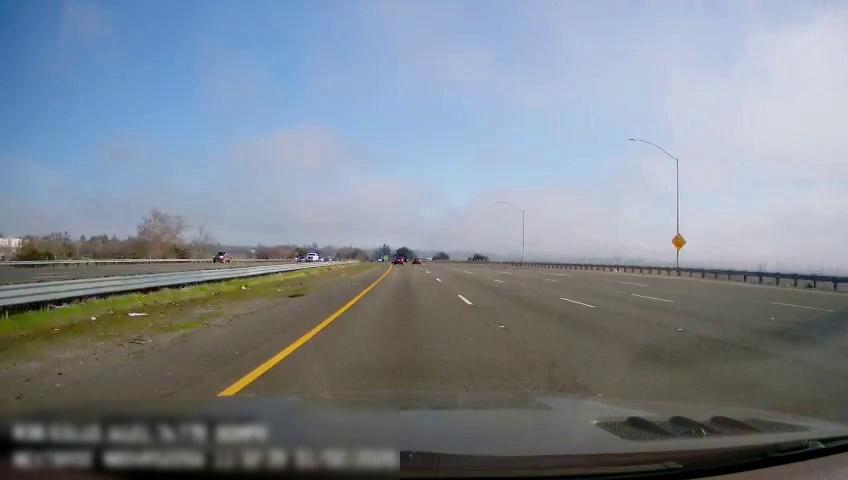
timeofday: Day
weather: Sunny
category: Drivable Space
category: Drivable Space
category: Vehicles | Car
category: Vehicles | Truck
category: Lanes | Current Lane
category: Lanes | Current Lane
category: Lanes | Alternate Lane
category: Lanes | Alternate Lane
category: Lanes | Alternate Lane
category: Traffic | Signs